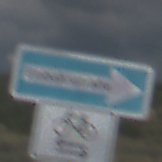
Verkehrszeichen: EinbahnstrasseRechtsweisend
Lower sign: RichtungsangabeDurchPfeile9
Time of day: Midday
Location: Outdoor (Nature)
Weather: PartlyCloudy
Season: NotSpecified
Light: Natural